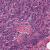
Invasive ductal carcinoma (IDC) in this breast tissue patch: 1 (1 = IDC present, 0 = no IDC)